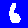
Digit: 6